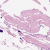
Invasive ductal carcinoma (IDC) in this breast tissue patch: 0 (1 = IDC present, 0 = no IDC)